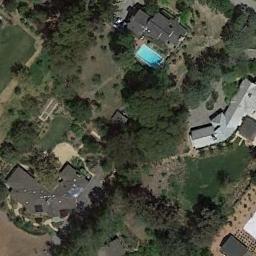
Label: residential